九年级 · 度量几何学
如图, $\triangle A B C$ 内接于 $\odot O, O D \perp A B$ 于 $D, O E \perp A C$ 于 $E$, 连结 $D E$. 且 $D E=\frac{3 \sqrt{2}}{2}$,则弦 $B C$ 的长为 $(\quad)$

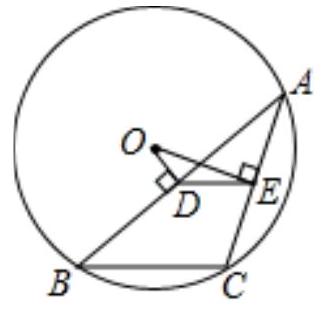
A. $\sqrt{2}$
B. $2 \sqrt{2}$
C. $3 \sqrt{2}$
D. $\sqrt{6}$

答案: C
解析: 由垂径定理可得 $\mathrm{AD}=\mathrm{BD}, \mathrm{AE}=\mathrm{CE}$, 由三角形中位线定理可求解.

【详解】解: $\because O D \perp A B, O E \perp A C$,

$\therefore A D=B D, A E=C E$,

$\therefore B C=2 D E=2 \times \frac{3 \sqrt{2}}{2}=3 \sqrt{2}$

故选: C.

【点睛】本题考查了三角形的外接圆与外心, 三角形的中位线定理, 垂径定理等知识, 灵活运用这些性质进行推理是本题的关键.